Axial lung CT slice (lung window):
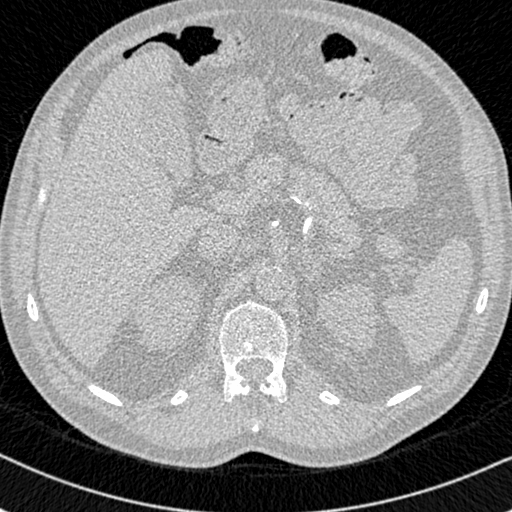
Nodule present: no